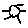
Label: sun